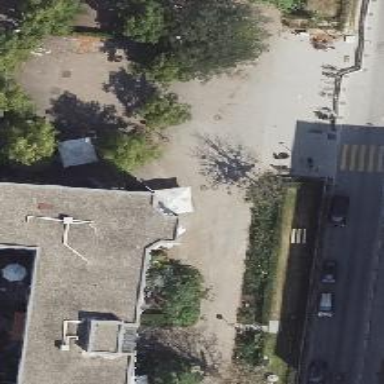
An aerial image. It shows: Café.